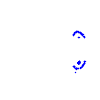
Particle: pion